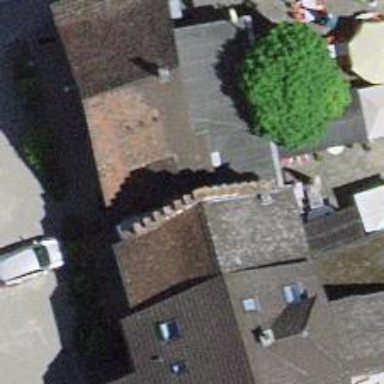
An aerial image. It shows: Restaurant.